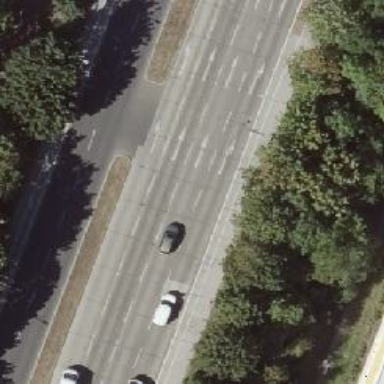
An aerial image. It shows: Asphalt service road.